Question: I have a vertical menu in a side bar with a hover over submenu however in IE the hover menu decides to appear in the middle of the page. I'm using IE11 so it doesnt support the IE only css.
I'm not sure what has cause the problem..here is a JSFiddle of the site <URL>
The menu is made from pure CSS so i think it may be something to do with the positioning of the side elements in the side bar...the sidebar however needs to be fixed position...
The code doesn't validate properly however its only small things like "" tags..will that matter?
any help would be greatly appreciated.
Thanks

'''
<div id="a">
<ul class="nav">
<li><a href="test7.php">Home</a></li>
<li><a href="grid.php">Solutions <i class="fa fa-angle-down" style="font-size: 12px;"></i></a>
<ul>
<li><a href="accounting.php">Accounting</a></li>
<li><a href="cloud.php">Cloud Accounting</a></li>
<li><a href="tax.php">Tax</a></li>
<li><a href="business.php">Business Planning</a></li>
<li><a href="future.php">Planning Your Future</a></li>
</ul>
</li>
<li><a href="about.php">About <i class="fa fa-angle-down" style="font-size: 12px;"></i></a>
<ul>
<li><a href="staff.php">Staff</a></li>
<li><a href="values.php">Our Values</a></li>
</ul>
</li>
<li><a href="blog.php">Blog</a></li>
<li><a href="contact.php">Contact</a></li>
</ul>
</div>
#a{
width: 100%;
margin-bottom: 50px;
overflow: hidden;
}
#a ul{
list-style:none;
text-align: center;
padding: 0px;
}
#a a{
display: inline-block;
text-align: center;
padding: 4px;
color:#fff;
font-size:18px;
padding-bottom:15px;
text-decoration:none;
font-weight:300;
padding-top:10px;
text-decoration:none;
z-index:999999;
width:100%;
}
#a a:hover {
background:#b72629;
}
#a li{
width:100%;
}
.nav{padding:none;}
.nav ul{
display:none; /* HIDE ALL INNER UL */
padding:0px;
}
.nav li:hover > ul{
display:inline-block;
padding:0px; /* SHOW INNER UL ON LI PARENT HOVER */
position: absolute;
background:#e95259;
z-index: 10;
width:100%;
margin-left:100px;
margin-top: -48px;
}
.nav li:hover > ul li hover{background:#b72629;}
'''
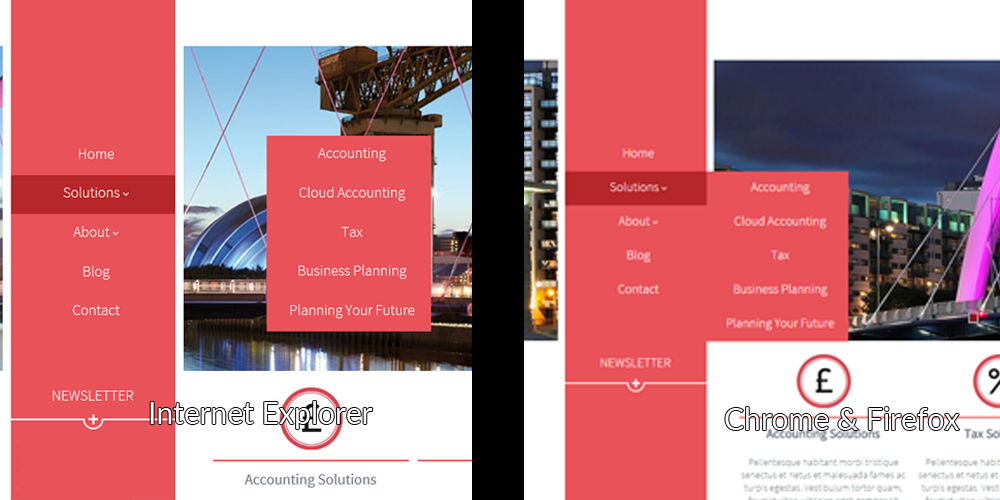
Answer: The problem here is with the way you're positioning the sub-menu; you have it absolutely positioned, and then offset with margins. This works in Microsoft Edge (Internet Explorer's successor) the same as it does in Chrome, but for IE you'll need a different approach.
Start by positioning the nested lists to their parent list items. Find the following, and make the annotated edit (note, 'width: 100%' is not generally needed for 'li' elements):
'''
#a li {
width: 100%;
position: relative; /* Add this line */
}
'''
Now the absolutely-positioned 'ul' elements within the 'li' elements will be positioned according to the 'li' element, rather than the nearest positioned ancestor element, or viewport.
Next, remove the margins from the following, and instead position with 'left' and 'top':
'''
.nav li:hover > ul {
display:inline-block;
padding: 0px;
position: absolute;
background: #e95259;
z-index: 10;
width: 100%;
margin-left: 100px; /* Replace with 'left: 200px;' */
margin-top: -48px; /* Replace with 'top: 0;' */
}
'''
Lastly, we want to make sure these sub-menus are visible when revealed. Find the following, and remove the 'overflow' property responsible for hiding these elements:
'''
#a {
width: 100%;
margin-bottom: 50px;
overflow: hidden; /* Remove */
}
'''
The result <URL> in Internet Explorer 11.